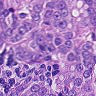
Metastatic tissue present: yes